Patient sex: M
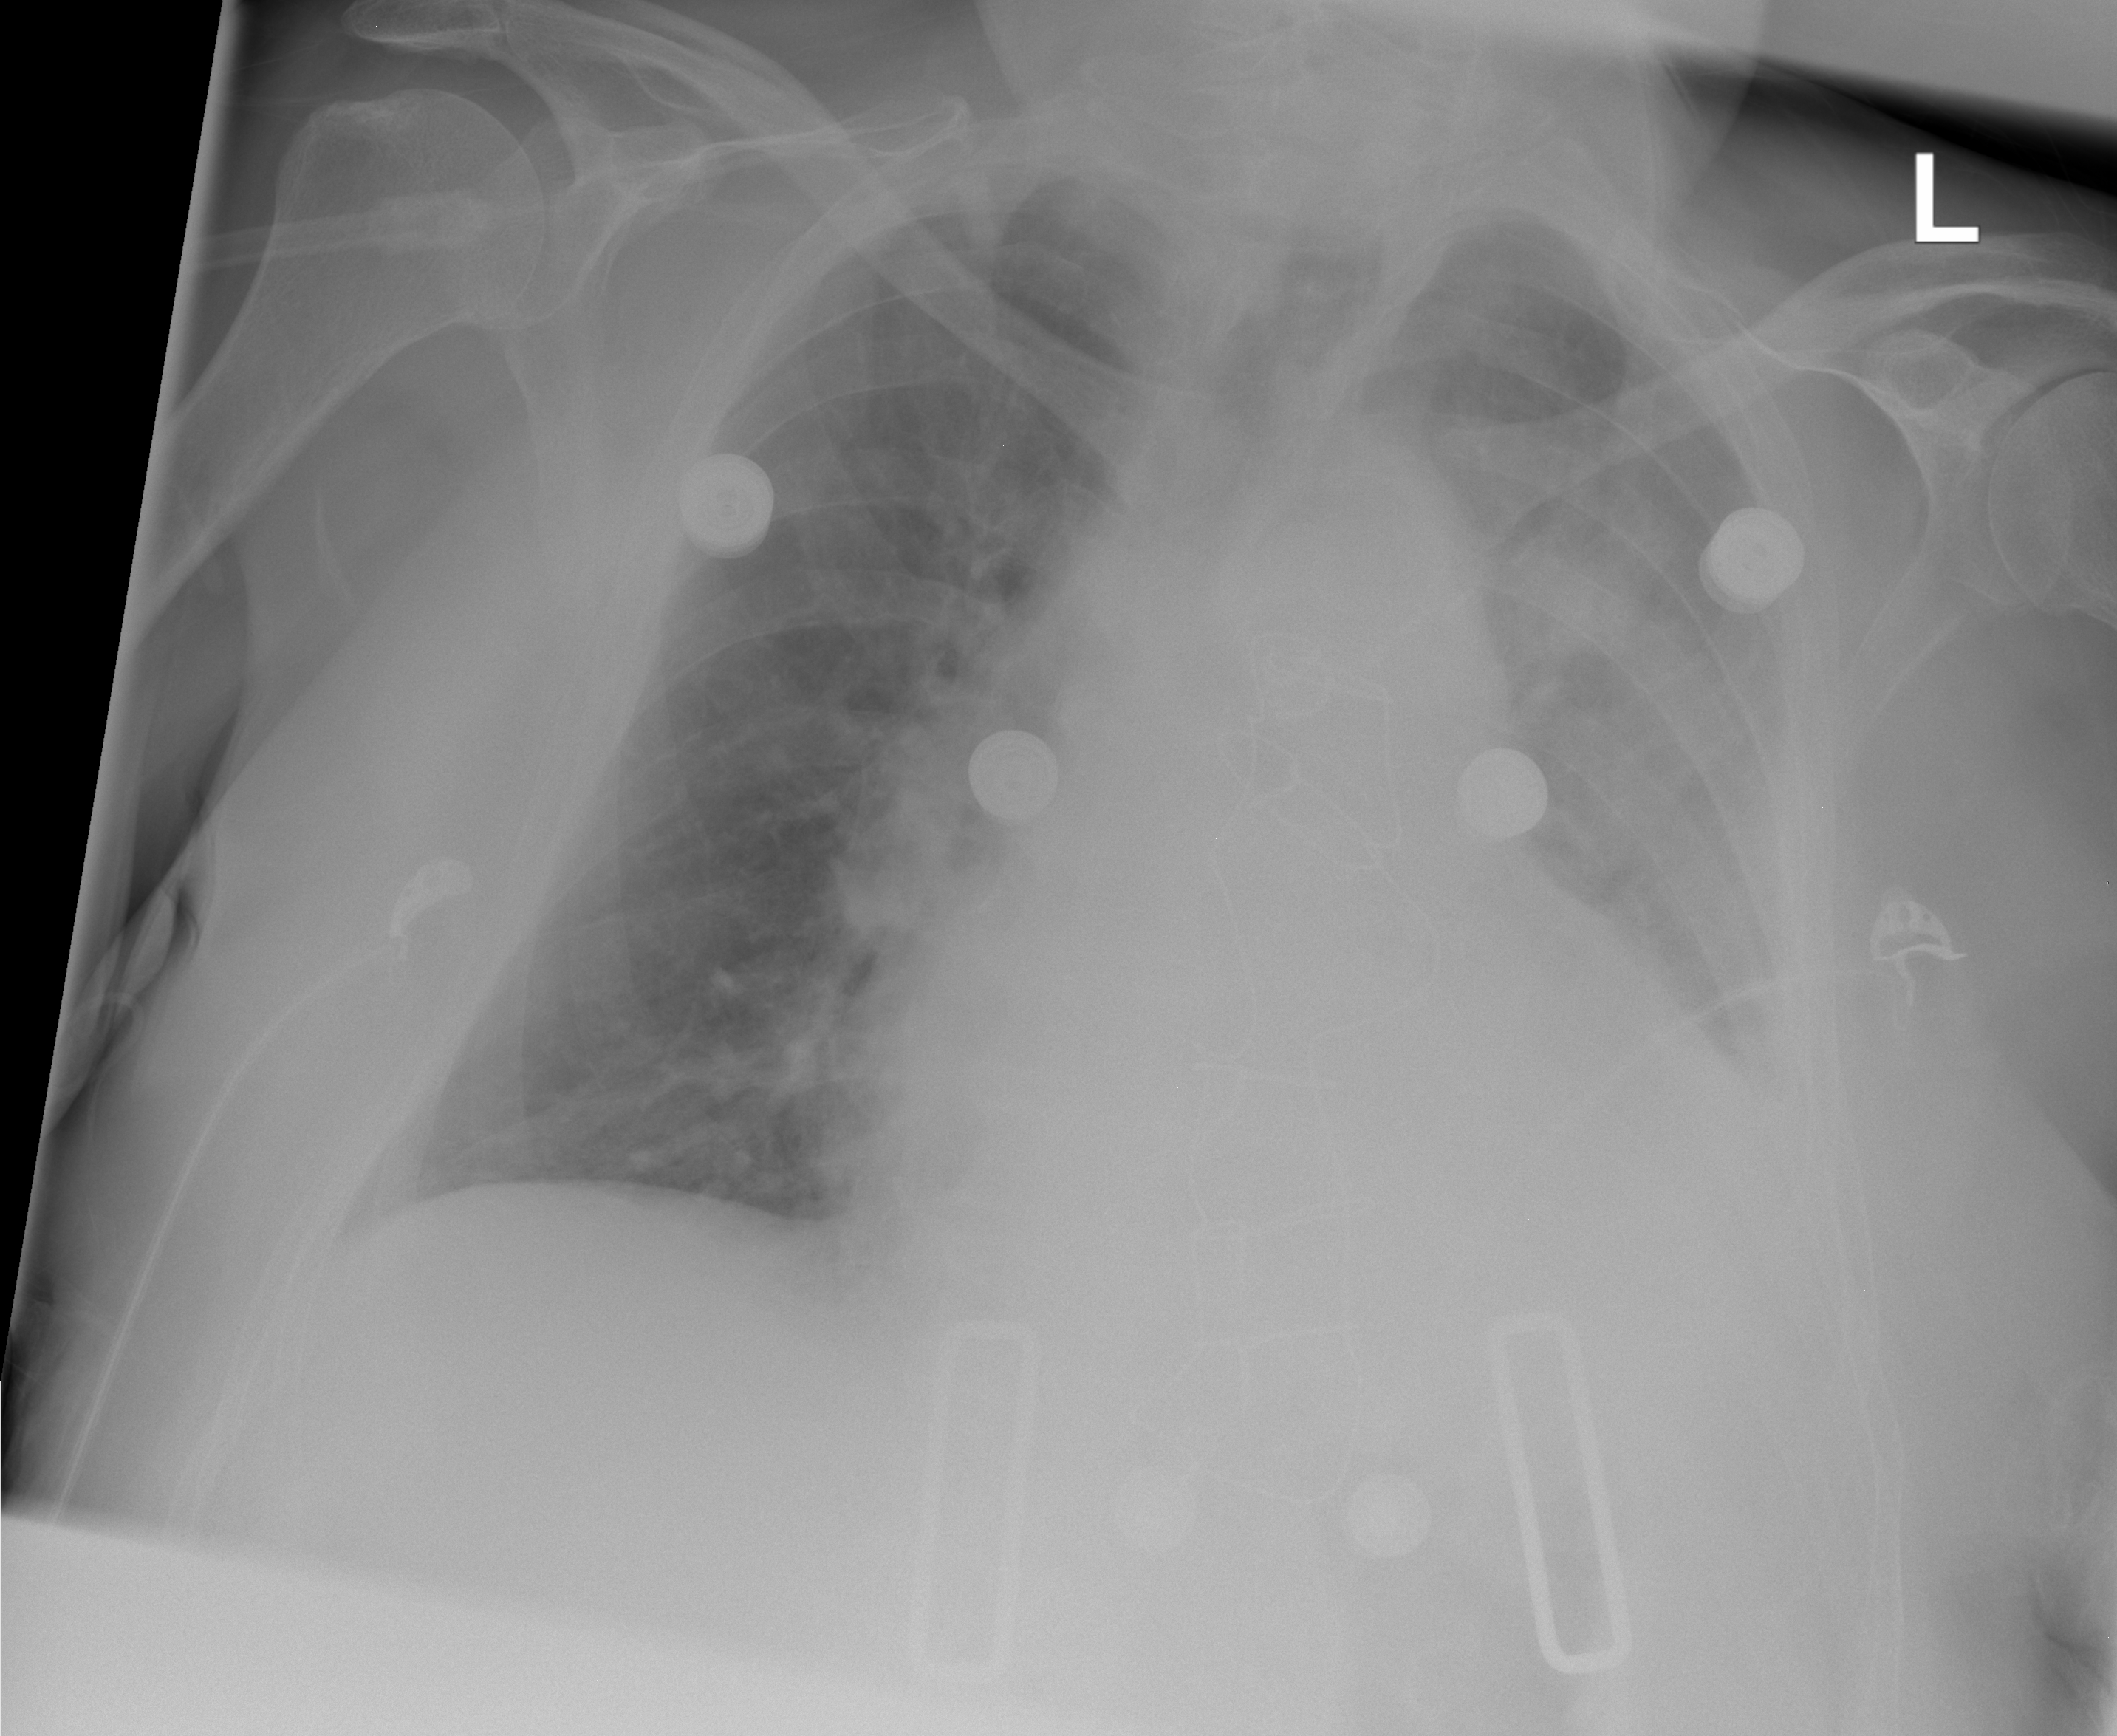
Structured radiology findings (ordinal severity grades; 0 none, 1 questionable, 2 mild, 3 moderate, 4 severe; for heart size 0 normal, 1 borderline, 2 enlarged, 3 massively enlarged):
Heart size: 2
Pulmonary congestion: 1
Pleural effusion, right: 0
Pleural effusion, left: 2
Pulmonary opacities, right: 0
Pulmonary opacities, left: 0
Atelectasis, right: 0
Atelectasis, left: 2